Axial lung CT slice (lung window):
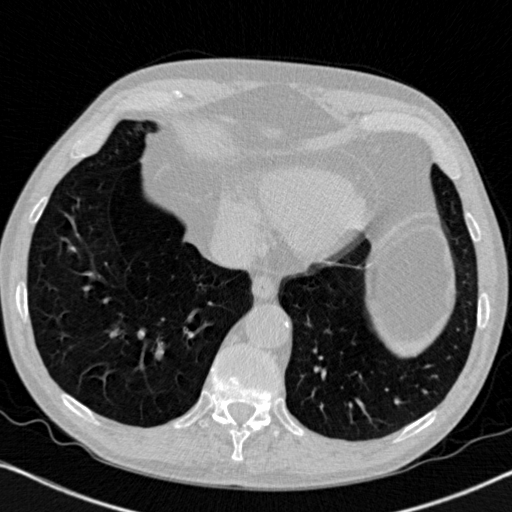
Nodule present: no